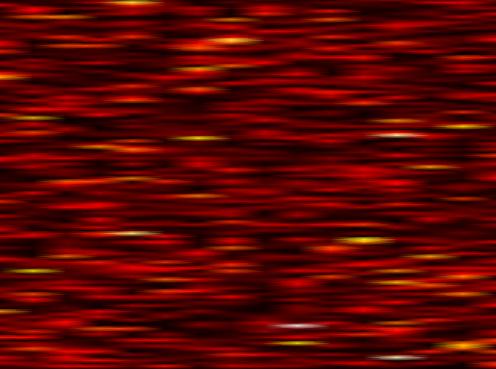
Label: OFDM